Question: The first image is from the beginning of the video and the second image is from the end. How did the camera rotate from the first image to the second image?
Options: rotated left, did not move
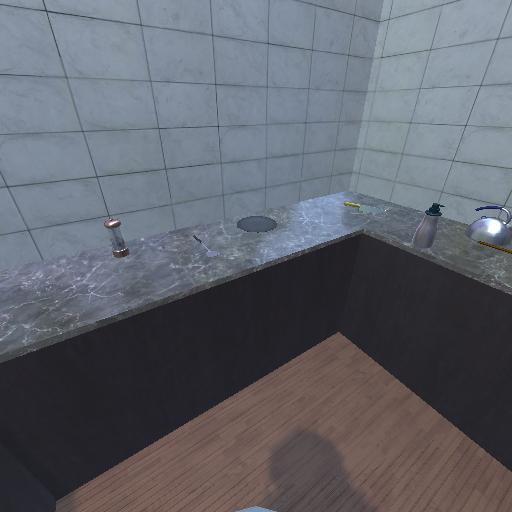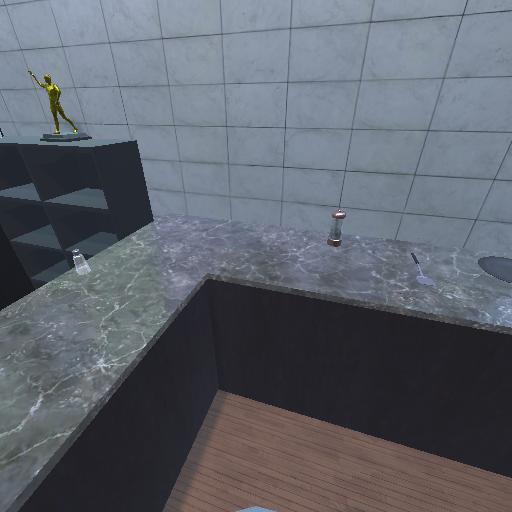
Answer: rotated left